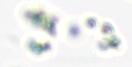
Label: Phaeocystis